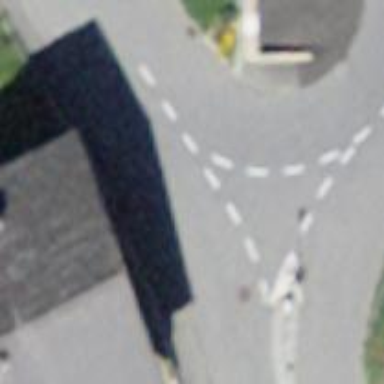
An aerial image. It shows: Zebra crossing on the road.